Field crop: tomato
Growth stage: 1
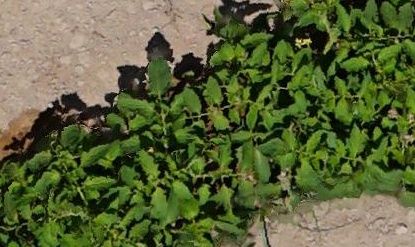
Species: tomato